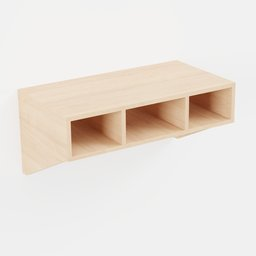
Label: furniture